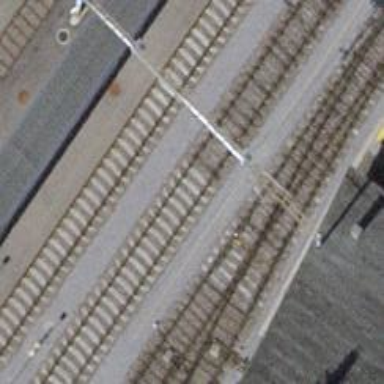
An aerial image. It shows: Yard with single rail track. The railway track is electrified with contact line for service purposes.